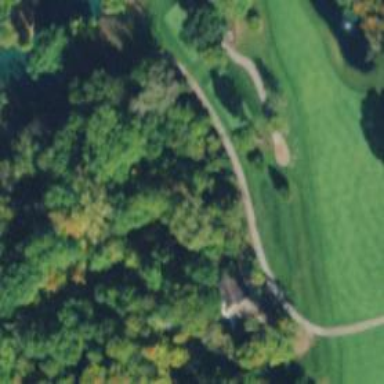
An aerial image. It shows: Path designated for golf carts.